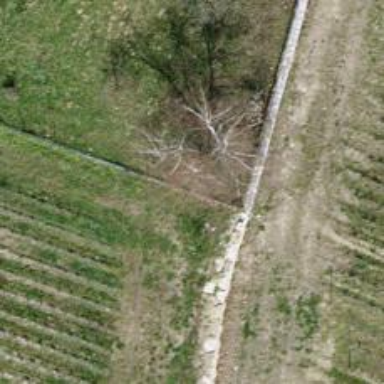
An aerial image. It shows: Fence.